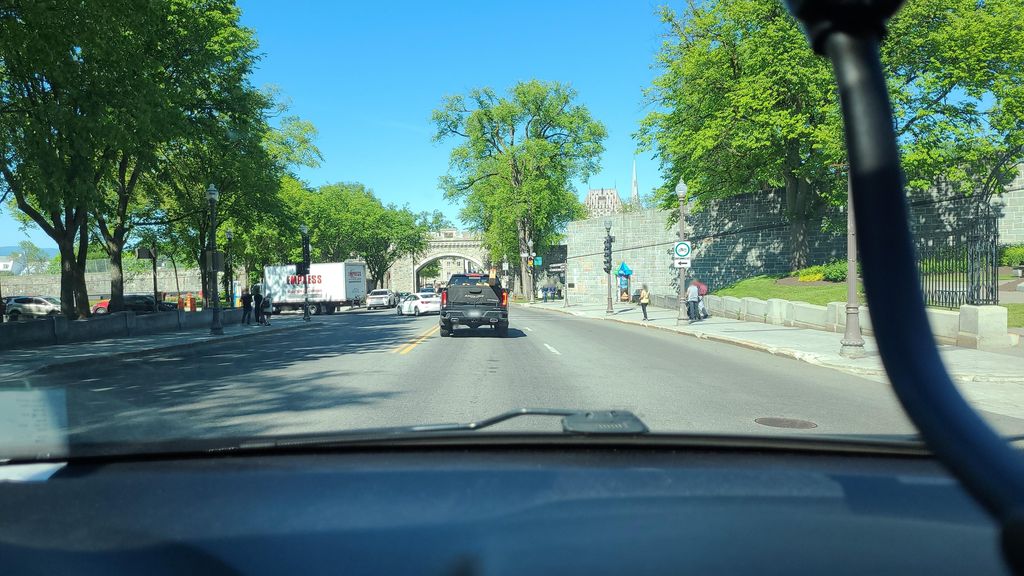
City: quebec_city